Question: During the reading of PLC documentation (Omron CP1L PLC and CX-Programmer), there are some missing explanation. For example, it defines "" as , does that mean flag is some sort of conditional ?
It gets more confusing with the terms , ? What are flags and what do they do in the ladder logic? Are they a simple or instruction to use or just a concept that I don't really need to program in ladder?
Where to add / modify / delete the flag in an instruction? I open up the edit but flag isn't there.

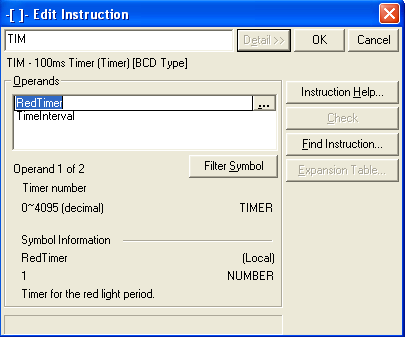
Answer: Ok, this is a better question.
PLCs are like any program - data is stored as different types. Think of flags as interchangeable with the term "bit", "boolean", etc. They are very important.
If you have CX-Programmer, a much better place to get information is the Instruction Reference (Help --> Instruction Reference --> yourPLC). These show time diagrams of most of the instructions and how each of the parameters and flags operate.
For example, a basic timer (TIM) works by assigning it a value. If you use a BCD type 100ms timer and assign its SV (setpoint value) a BCD value of 300 then you have created a timer with a 30 second limit (300 x 100ms). When the timer turns on it will begin counting and the PV (process value) will start from 300 and count down. When the value reaches zero the timer's flag turns ON to indicate that it has expired. If the timer's number is, say T100 then you can use T100 as a contact in another rung of logic - it will be true when the timer's execution conditions are TRUE and the timer has expired.
Differentials (UP/DOWN) are special flags which are true for only one PLC scan (ie: they are true for one execution cycle only) when their input conditions change from FALSE to TRUE (ie:OFF to ON) for UP differentials, and TRUE to FALSE (ie:ON to OFF) for DOWN differentials. You would use differentials in cases where you wanted to perform an action the moment a given condition changes.
Flags can be used for almost anything. You can use them as general booleans in your own programs, they can be parts of certain operations (ie: the CY (carry) flag is used on arithmetic operations which result in a carry - other flags are used to indicate overflows or div/0 errors, etc).
Edit again : (to answer extended question).
A basic timer's completion flag is a contact with its number. Say I have a 100ms timer, T100, which turns on when contact 10.00 is on:
'''
10.00 ___
|-----| |---------------------------------------|TIM|
|100|
| |
|#20|
|___|
'''
Now, once 10.00 has been ON for two seconds, the timer will elapse and the flag for timer 100, T100, will turn ON. If I had another rung where
'''
| T100 W15.00
|-----| |-----------------------------------( )
'''
Then work bit W15.00 would be turned on when the timer elapsed and would remain on so long as the timer's input condition remained satisfied (ie: so long as 10.00 remains ON). Flags work in different ways for different things, however. Each operation can use them in different ways.
The example from the Omron Instruction Reference (Help -> Instruction Reference -> [select PLC]) looks like this :